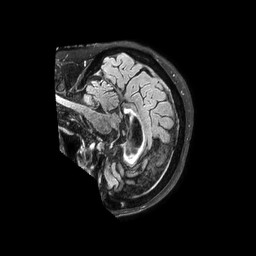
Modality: FLAIR
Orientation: sagittal
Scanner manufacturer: philips
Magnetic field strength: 3 T
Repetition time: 4.8 s
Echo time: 0.34 s